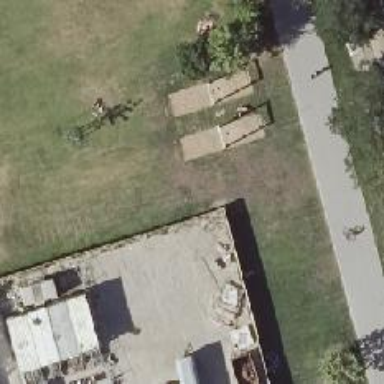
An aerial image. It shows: Playground featuring swings.